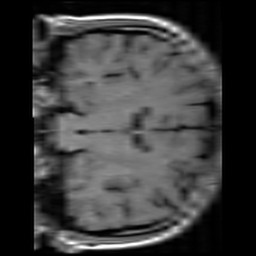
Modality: T1w
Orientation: coronal
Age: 19
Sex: female
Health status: healthy
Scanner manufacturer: siemens
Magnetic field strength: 3 T
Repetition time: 4.1 s
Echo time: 0.0085 s